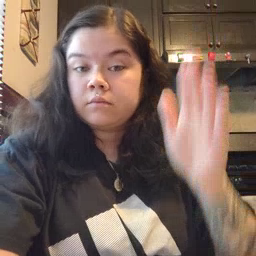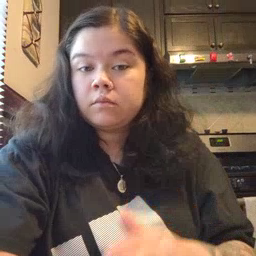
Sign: awake